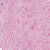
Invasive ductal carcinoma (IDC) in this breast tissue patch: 1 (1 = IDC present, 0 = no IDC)